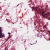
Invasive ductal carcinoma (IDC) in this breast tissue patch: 0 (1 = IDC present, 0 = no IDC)